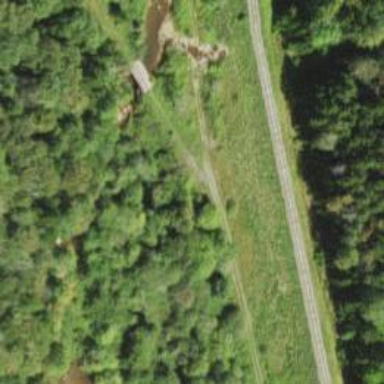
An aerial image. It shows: Abandoned railway with historical significance.